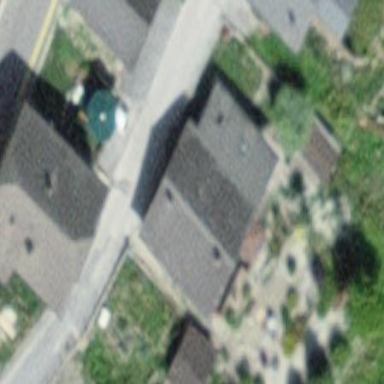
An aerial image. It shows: Simple house.